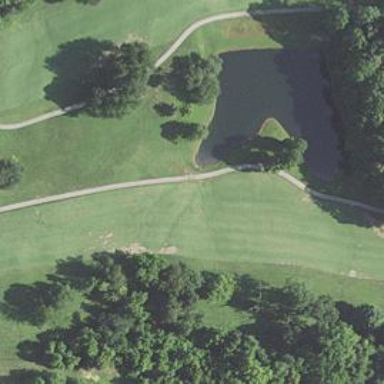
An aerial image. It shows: Grassy area designated as golf fairway.